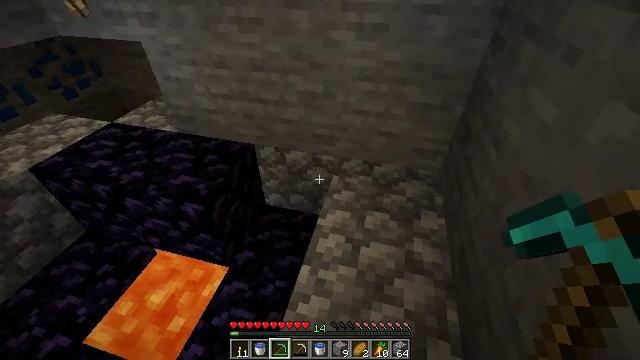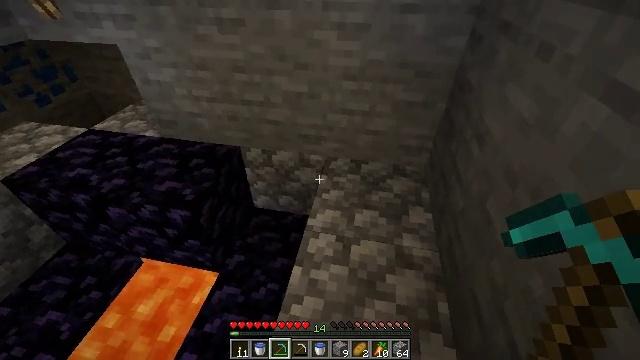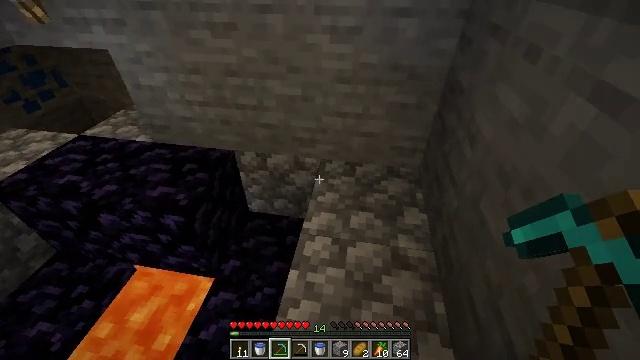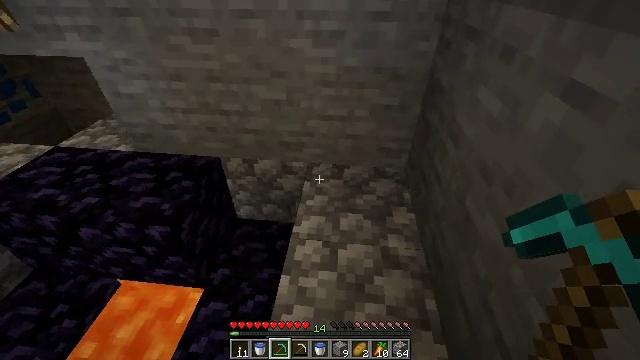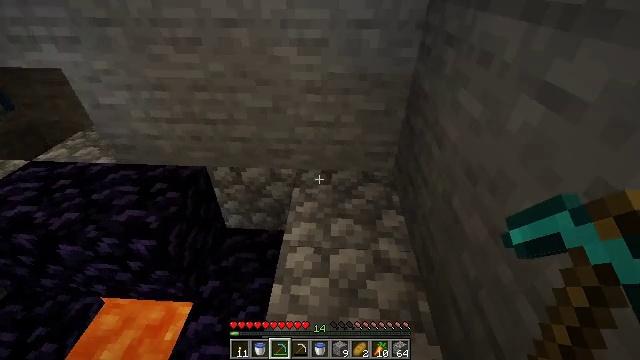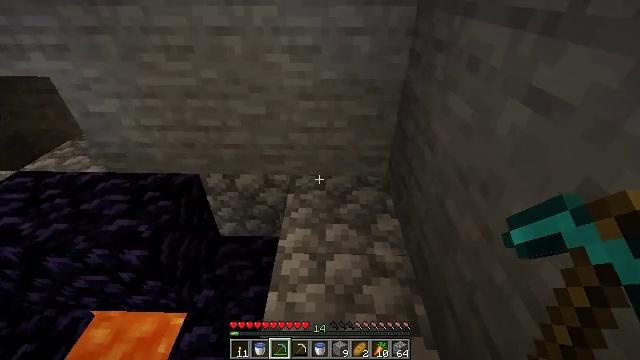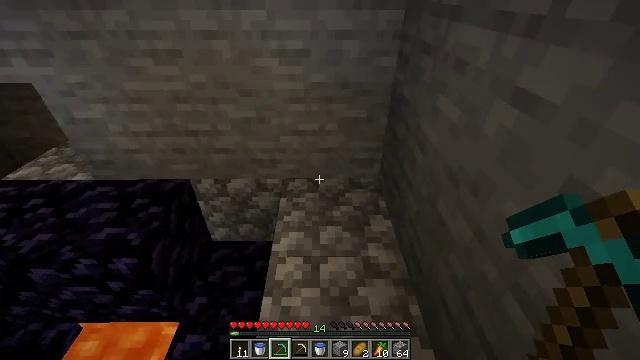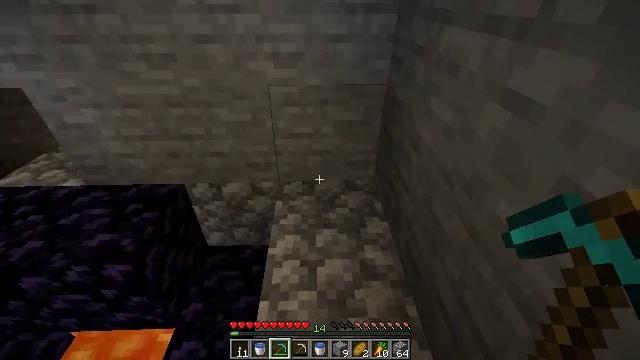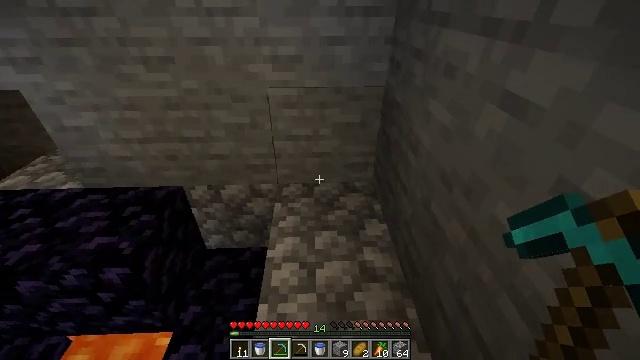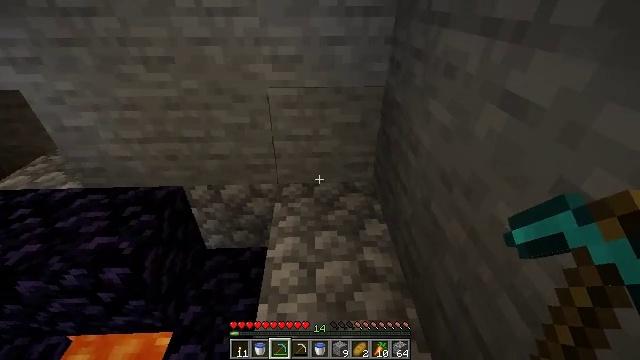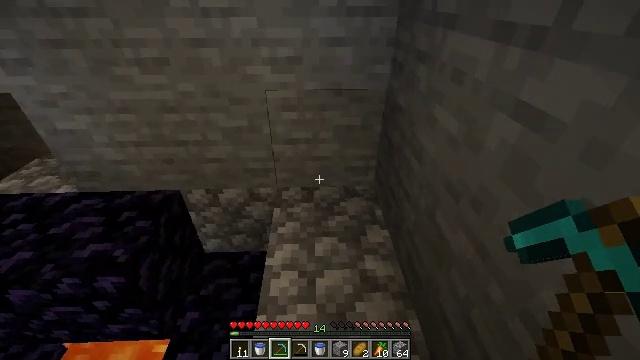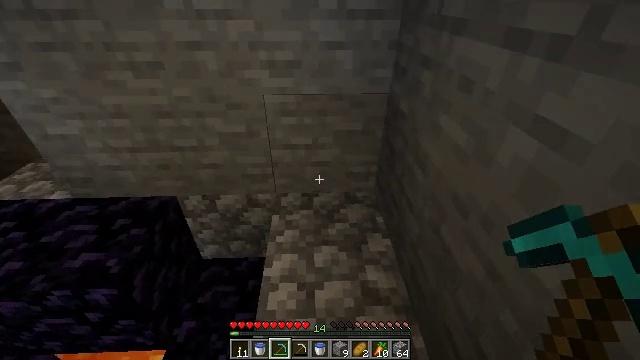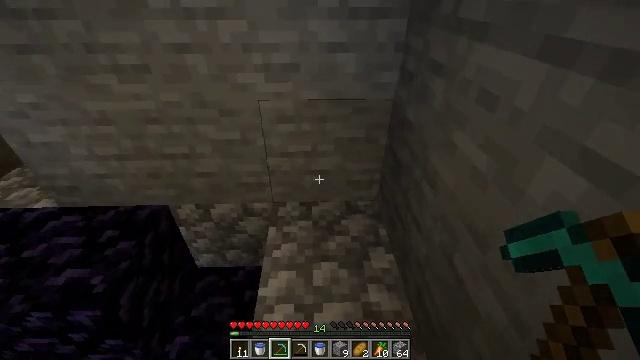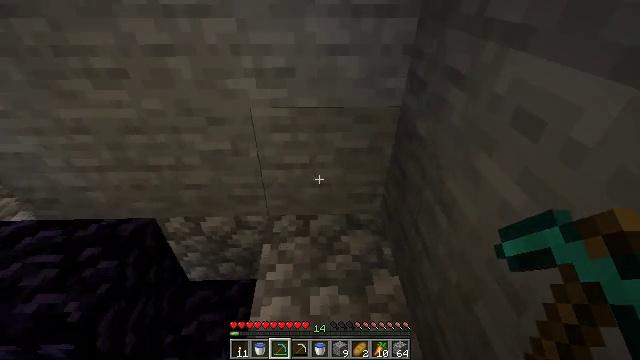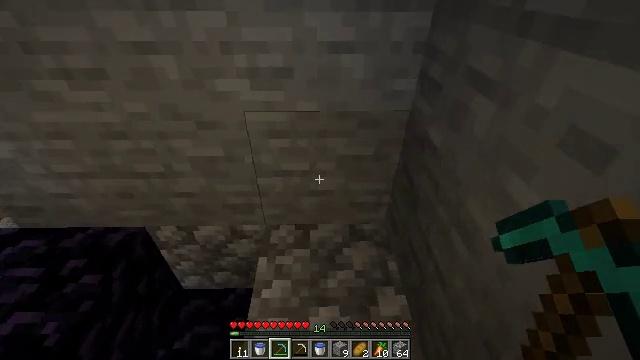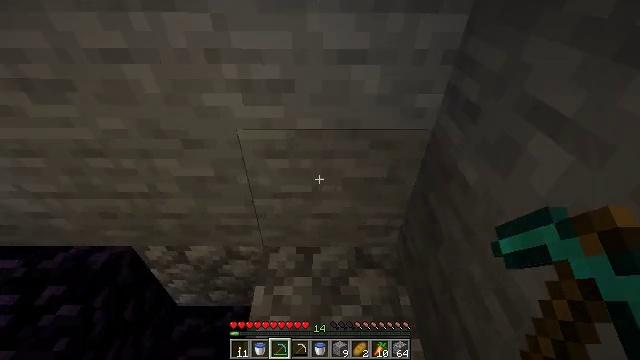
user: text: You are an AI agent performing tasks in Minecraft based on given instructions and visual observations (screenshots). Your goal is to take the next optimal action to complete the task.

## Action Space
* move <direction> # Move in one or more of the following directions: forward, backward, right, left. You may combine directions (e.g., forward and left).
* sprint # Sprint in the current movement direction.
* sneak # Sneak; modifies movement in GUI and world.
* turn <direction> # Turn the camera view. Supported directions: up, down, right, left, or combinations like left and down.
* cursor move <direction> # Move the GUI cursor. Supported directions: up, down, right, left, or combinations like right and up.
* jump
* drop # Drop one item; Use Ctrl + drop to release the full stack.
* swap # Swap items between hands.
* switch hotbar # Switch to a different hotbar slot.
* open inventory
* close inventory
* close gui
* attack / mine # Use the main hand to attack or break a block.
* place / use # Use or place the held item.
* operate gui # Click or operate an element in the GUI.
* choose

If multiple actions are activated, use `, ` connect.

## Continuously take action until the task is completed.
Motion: motion action
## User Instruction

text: Harvest obsidian for portal building.
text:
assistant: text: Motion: turn right
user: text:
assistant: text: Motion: turn right
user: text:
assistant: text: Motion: turn right
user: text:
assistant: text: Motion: turn right and up
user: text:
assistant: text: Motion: turn right and up
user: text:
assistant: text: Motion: turn right
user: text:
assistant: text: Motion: turn right
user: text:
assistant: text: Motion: no_op
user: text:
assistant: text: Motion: no_op
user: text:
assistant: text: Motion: move forward
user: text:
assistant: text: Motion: move forward
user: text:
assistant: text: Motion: move forward
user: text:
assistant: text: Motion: move forward
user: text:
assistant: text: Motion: move forward, turn down
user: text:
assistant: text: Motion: move forward, turn left and down
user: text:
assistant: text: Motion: move forward, turn left and down
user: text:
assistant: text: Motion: move forward, turn left and down
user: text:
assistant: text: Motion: move forward, turn left and down
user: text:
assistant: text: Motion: move forward, turn left and down
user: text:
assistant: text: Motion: move forward, turn left and down
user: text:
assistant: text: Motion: turn left
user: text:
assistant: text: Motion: turn left
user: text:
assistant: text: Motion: turn left and down
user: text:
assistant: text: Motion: turn left
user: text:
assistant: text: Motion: no_op
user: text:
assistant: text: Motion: no_op
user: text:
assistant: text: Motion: no_op
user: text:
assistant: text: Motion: turn left
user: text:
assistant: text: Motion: turn left
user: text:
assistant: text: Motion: no_op